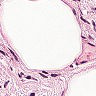
Metastatic tissue present: no